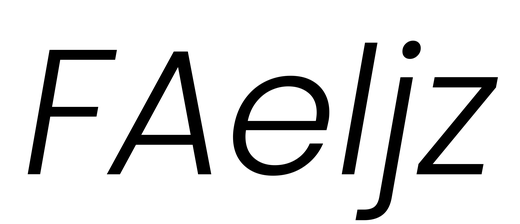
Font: Poppins-LightItalic